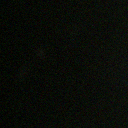
Screen state: off